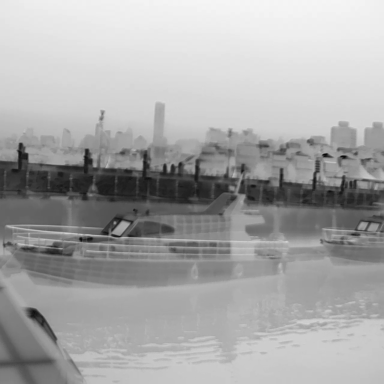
There are two canoes in the infrared image.